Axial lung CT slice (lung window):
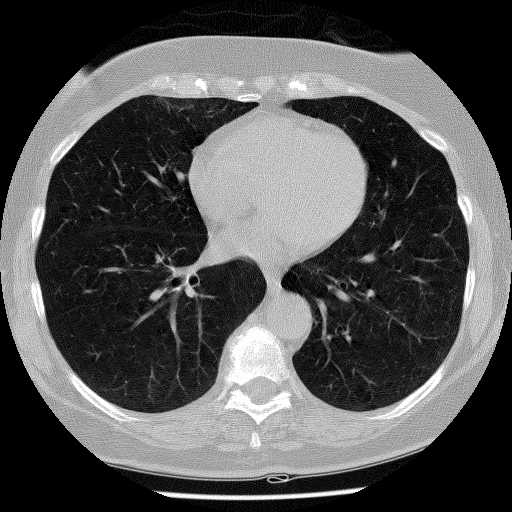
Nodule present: no